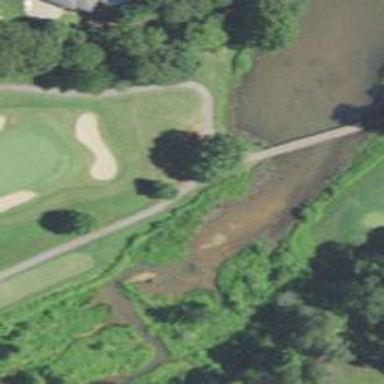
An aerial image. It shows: Path for both road and golf.